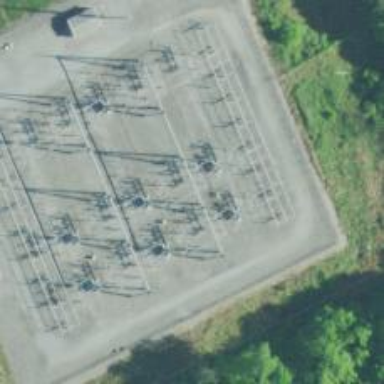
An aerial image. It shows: Switch for power supply.